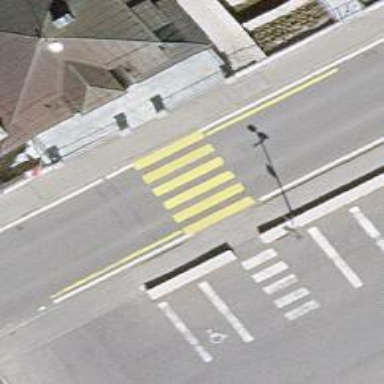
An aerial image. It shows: Marked road crossing.